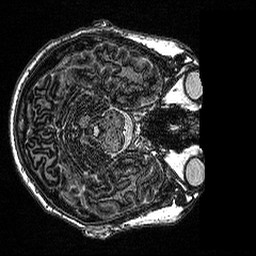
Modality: MP2RAGE
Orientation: axial
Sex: male
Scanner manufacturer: siemens
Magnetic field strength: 3 T
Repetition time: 5 s
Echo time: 0.00292 s